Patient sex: F
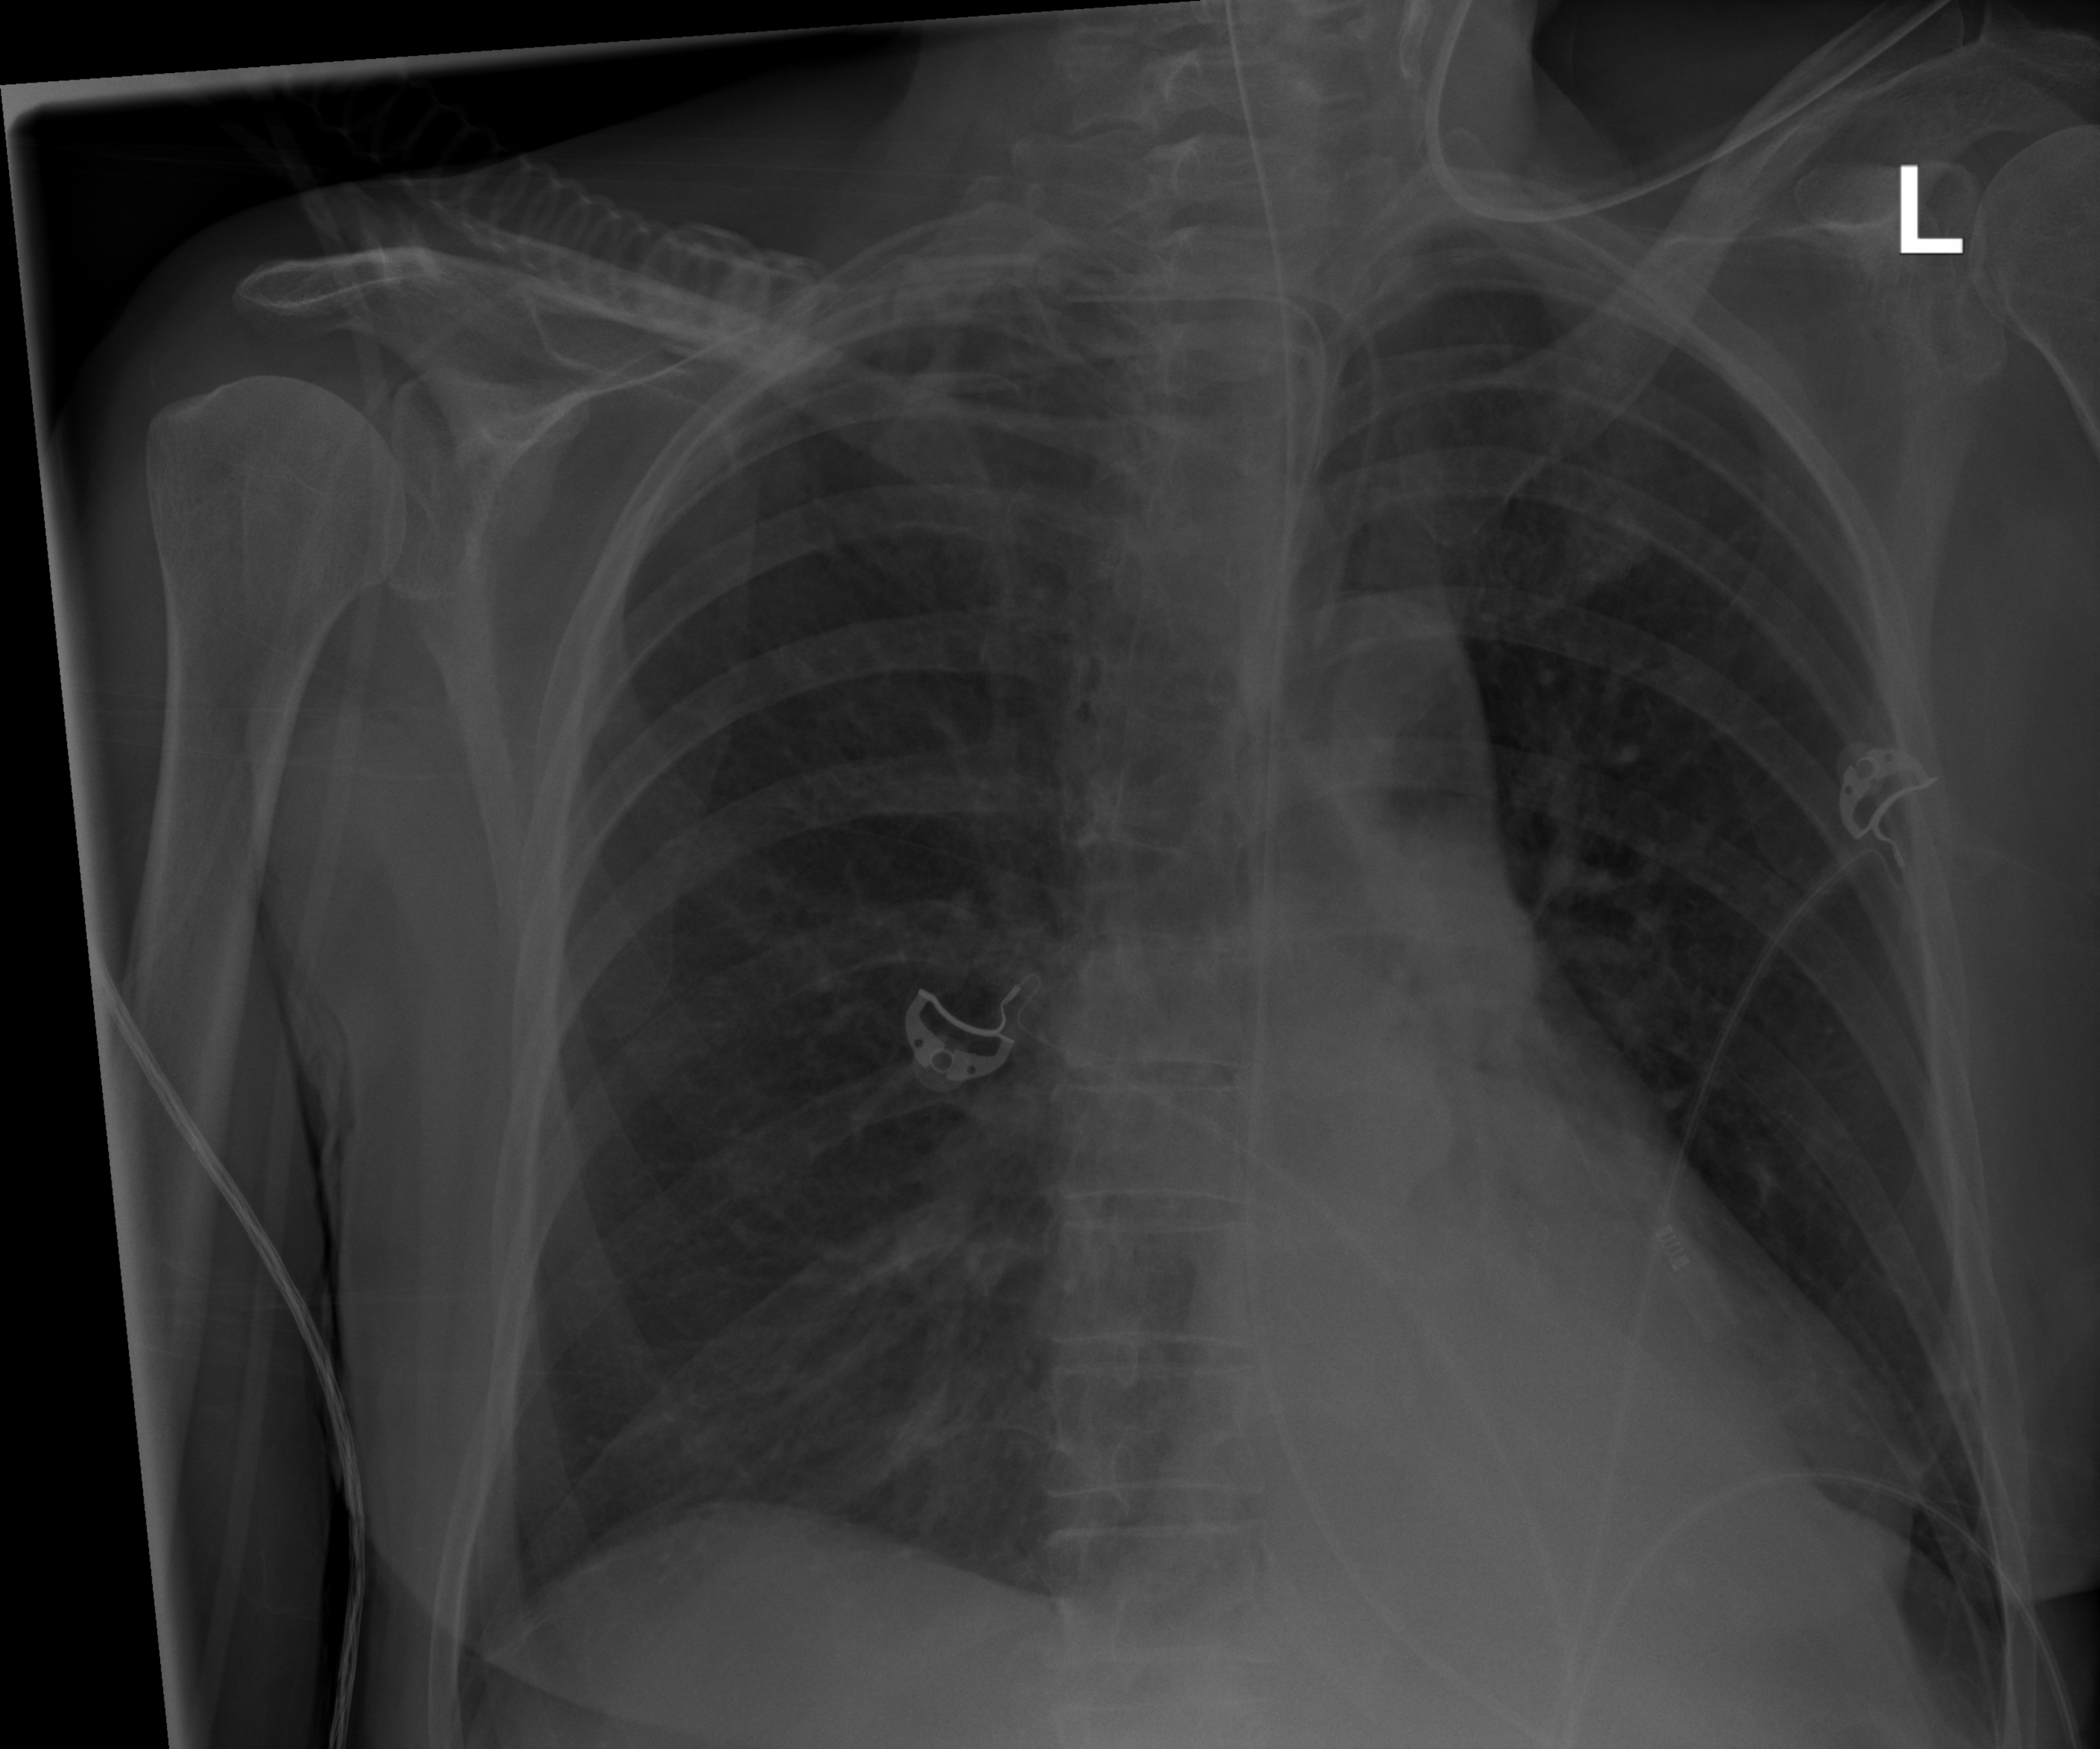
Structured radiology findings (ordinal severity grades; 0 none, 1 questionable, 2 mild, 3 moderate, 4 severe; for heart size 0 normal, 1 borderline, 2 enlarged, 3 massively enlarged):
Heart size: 0
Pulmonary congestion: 0
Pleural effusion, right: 0
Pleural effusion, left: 0
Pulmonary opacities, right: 2
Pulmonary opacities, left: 0
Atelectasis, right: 2
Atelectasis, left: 0